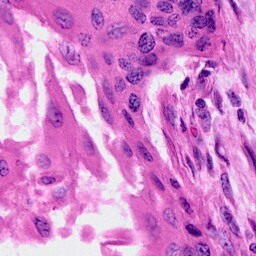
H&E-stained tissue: Cervix